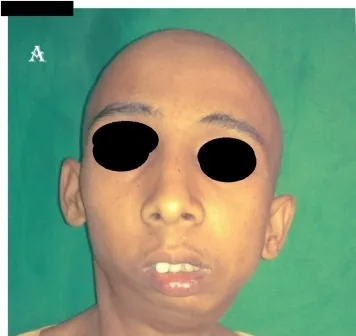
Pre-operative Photographs. . Frontal Profile.
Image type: medical_photograph (other_medical_photograph)